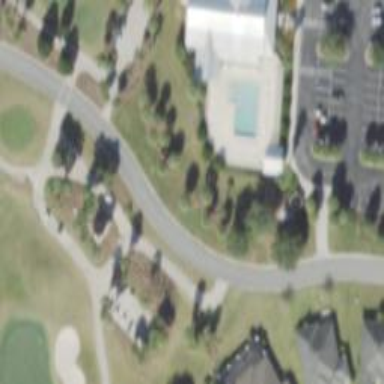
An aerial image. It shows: Path for golf carts.